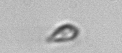
Label: Cryptophyta